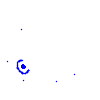
Particle: electron